Field crop: maize
Growth stage: 1
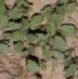
Species: convolvulus